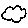
Label: cloud